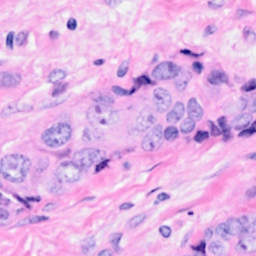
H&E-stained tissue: Breast